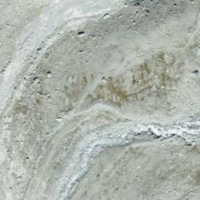
EUNIS habitat code: 48
Species observed at this site:
Oxyria digyna